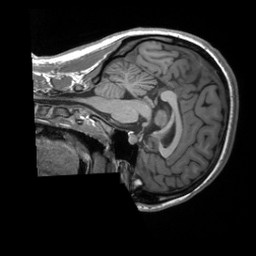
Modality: T1w
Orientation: sagittal
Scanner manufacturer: siemens
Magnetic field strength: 3 T
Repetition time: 2 s
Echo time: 0.0023 s